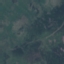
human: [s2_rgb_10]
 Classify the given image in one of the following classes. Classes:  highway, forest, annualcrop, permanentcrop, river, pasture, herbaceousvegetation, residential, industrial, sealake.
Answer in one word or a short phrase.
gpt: HerbaceousVegetation